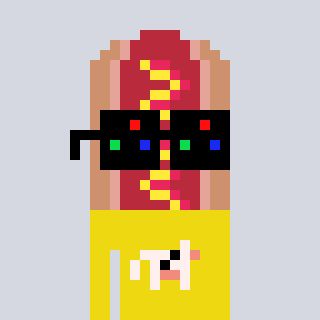
a pixel art character with square black sunglasses, a hotdog-shaped head and a yellow-colored body on a cool background